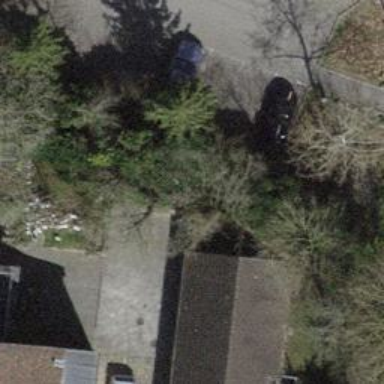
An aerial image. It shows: Brown bench in the vicinity.